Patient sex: M
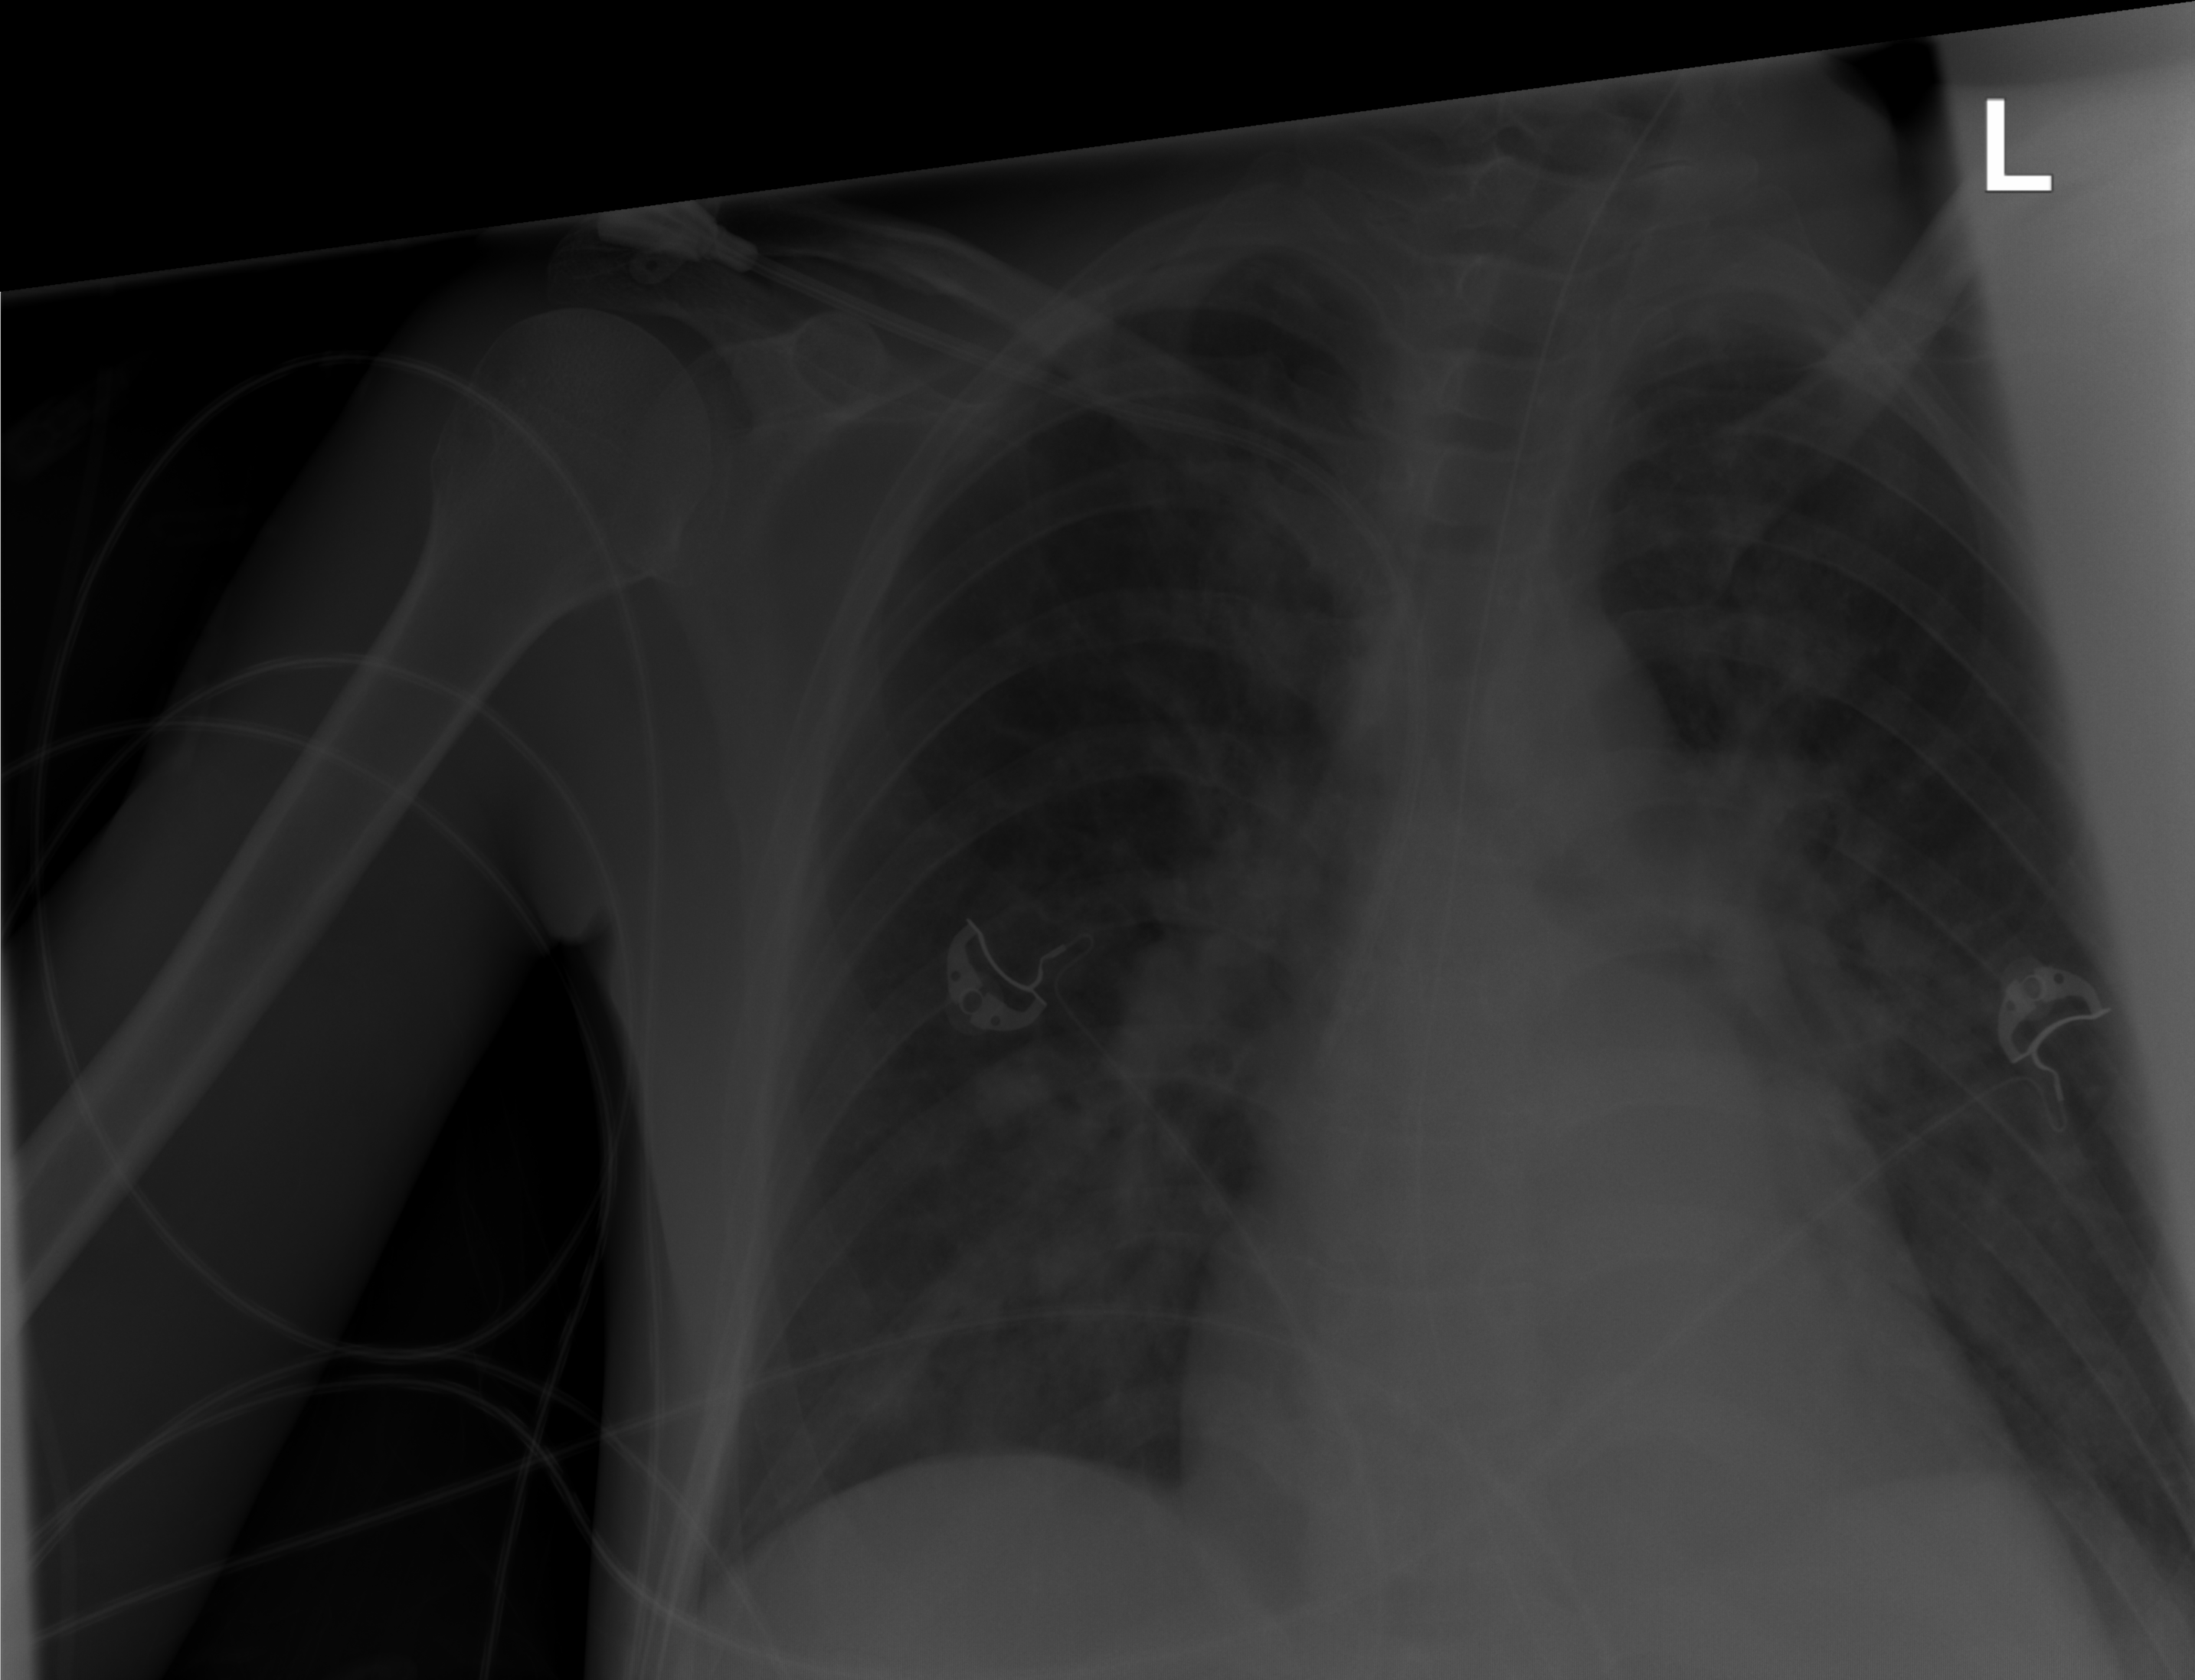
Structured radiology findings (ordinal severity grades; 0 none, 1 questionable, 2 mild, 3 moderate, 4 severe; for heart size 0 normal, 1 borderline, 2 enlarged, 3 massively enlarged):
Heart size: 0
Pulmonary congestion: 0
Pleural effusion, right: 0
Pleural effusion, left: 0
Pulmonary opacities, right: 2
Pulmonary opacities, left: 2
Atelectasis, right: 2
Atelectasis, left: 2